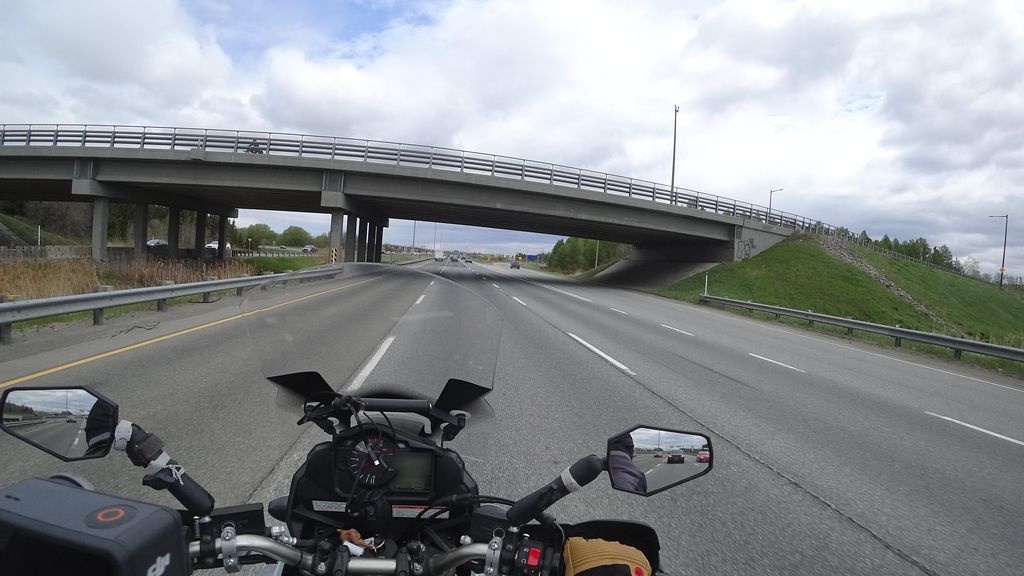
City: quebec_city